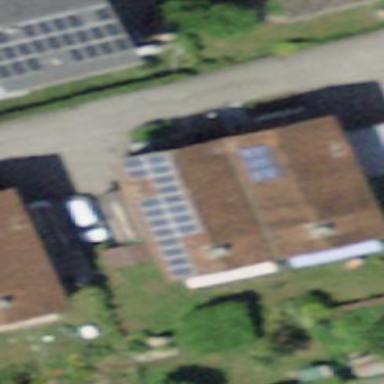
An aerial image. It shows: Simple house.